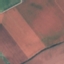
Label: AnnualCrop